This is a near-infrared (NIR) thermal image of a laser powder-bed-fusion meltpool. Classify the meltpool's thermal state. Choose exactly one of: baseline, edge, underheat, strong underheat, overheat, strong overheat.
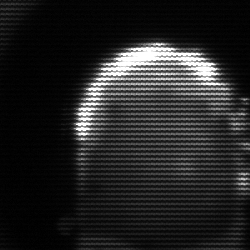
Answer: baseline